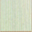
Piece: xx